Field crop: tomato
Growth stage: 2
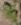
Species: solanum